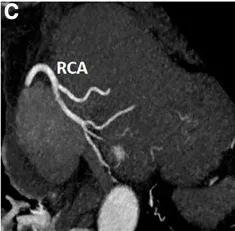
(A-C) Computed tomography coronary angiography scan. Calcification can be seen in the left anterior descending artery (red circle), and no other abnormalities were observed.
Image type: radiology (ct)